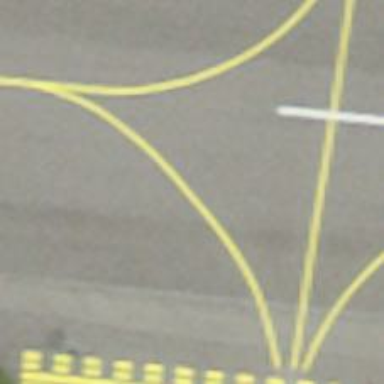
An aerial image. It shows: View of taxiway at the airport.